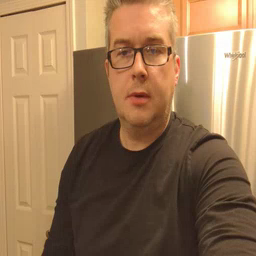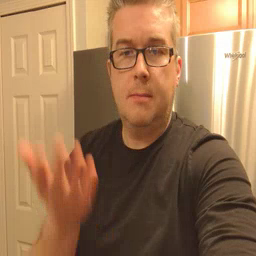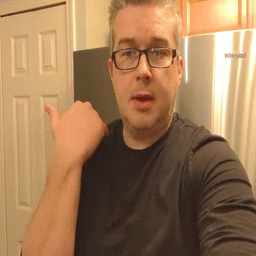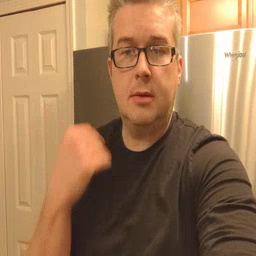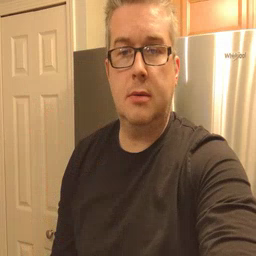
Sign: before